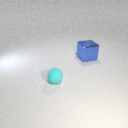
large blue metal cube to the right of small cyan rubber sphere